Question:
I want to display the following below in the client status to the nearly due date when there is only 5 days left before their duedate..
I search a lot from internet and and still Im at lost..
and I tried different query and still not getting what I wanted
this is my code:
'''
Public Sub fillNearDue()
Dim dbDataSet As New DataTable
Dim sda As New MySqlDataAdapter
Dim bSource As New BindingSource
Dim todayD As String = DateTime.Now.ToString("yyyy-dd-MM")
connect()
'Dim cmd1 As New MySqlCommand("SELECT *, IF(now() > dueDate, 'EXPIRED', '') AS Expiry FROM payments", con)
' Dim cmd1 As New MySqlCommand("if(dueDate-now()*-1 <= 5, 'EXPIRED','') AS Expiry FROM payments", con)
'Dim cmd1 As New MySqlCommand("SELECT * FROM payments WHERE TIMESTAMPDIFF(day,'dueDate',CURRENT_TIMESTAMP()) < 1", con)
Dim cmd1 As New MySqlCommand("Select *, DATEDIFF(dueDate,now() ) as Days from payments where DATEDIFF( dueDate,now()) < 5", con)
sda.SelectCommand = cmd1
sda.Fill(dbDataSet)
bSource.DataSource = dbDataSet
GRDnearDue.DataSource = bSource
disconnect()
End Sub
'''
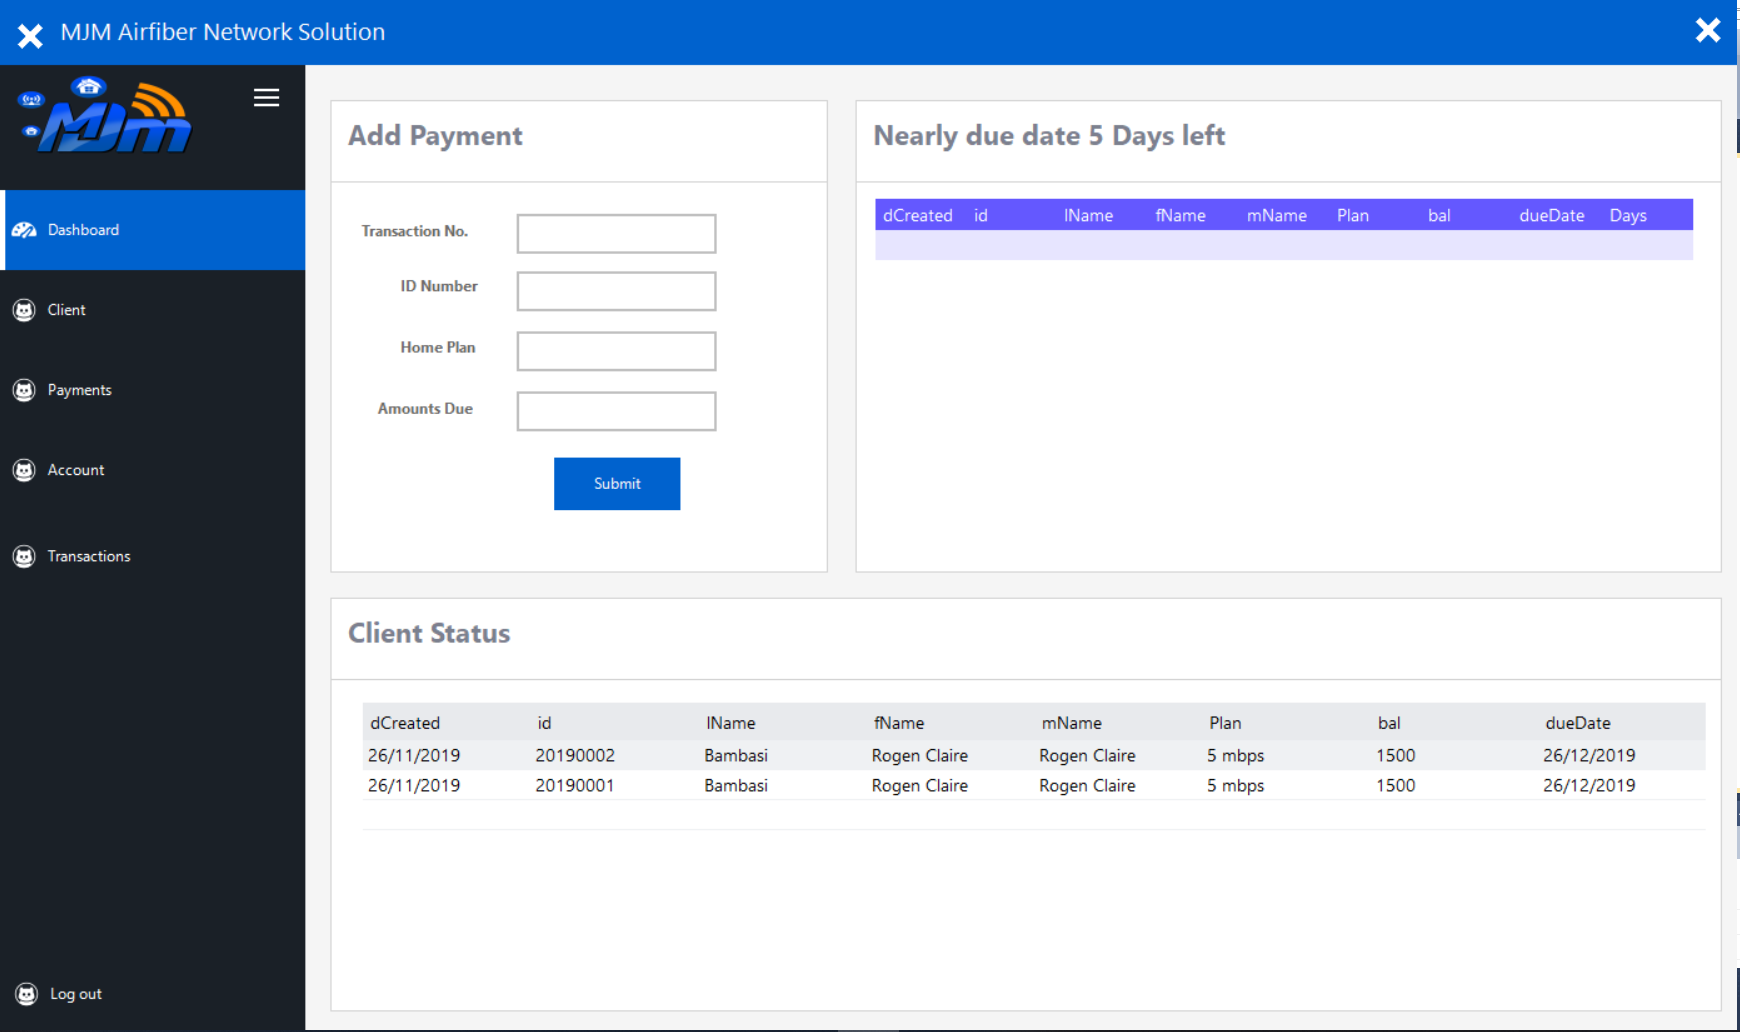
Answer: Your select will give you all the pymenst due in 5 days but also all the payments that are already due today. So reduce the DATEDIFF days to only positive numbers and you will get all the data you want.
Try
'''
Dim cmd1 As New MySqlCommand("Select *, DATEDIFF(dueDate,now() ) as Days
from payments where DATEDIFF( dueDate,now()) >= 0 AND DATEDIFF( dueDate,now()) <= 5", con)
'''
You could add to the where Clause all already paid payments, that would reduce the number of rows even further